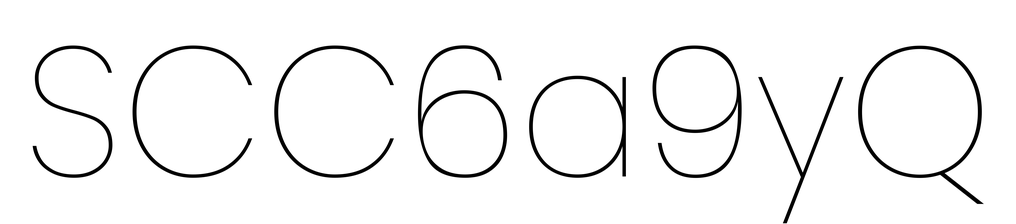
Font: Poppins-Thin